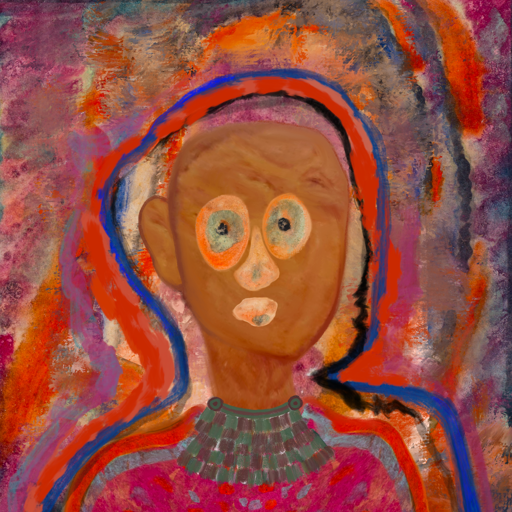
Background: Experience, Head And Neck Front: Pious_Lady, Face Front: Childish, Bust: Sisters, Hair Front: Experience, Head Accessory: Blank, Second Necklace: After_Raid, Necklace: Blank, Baby: Blank